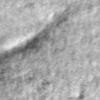
Label: no_change